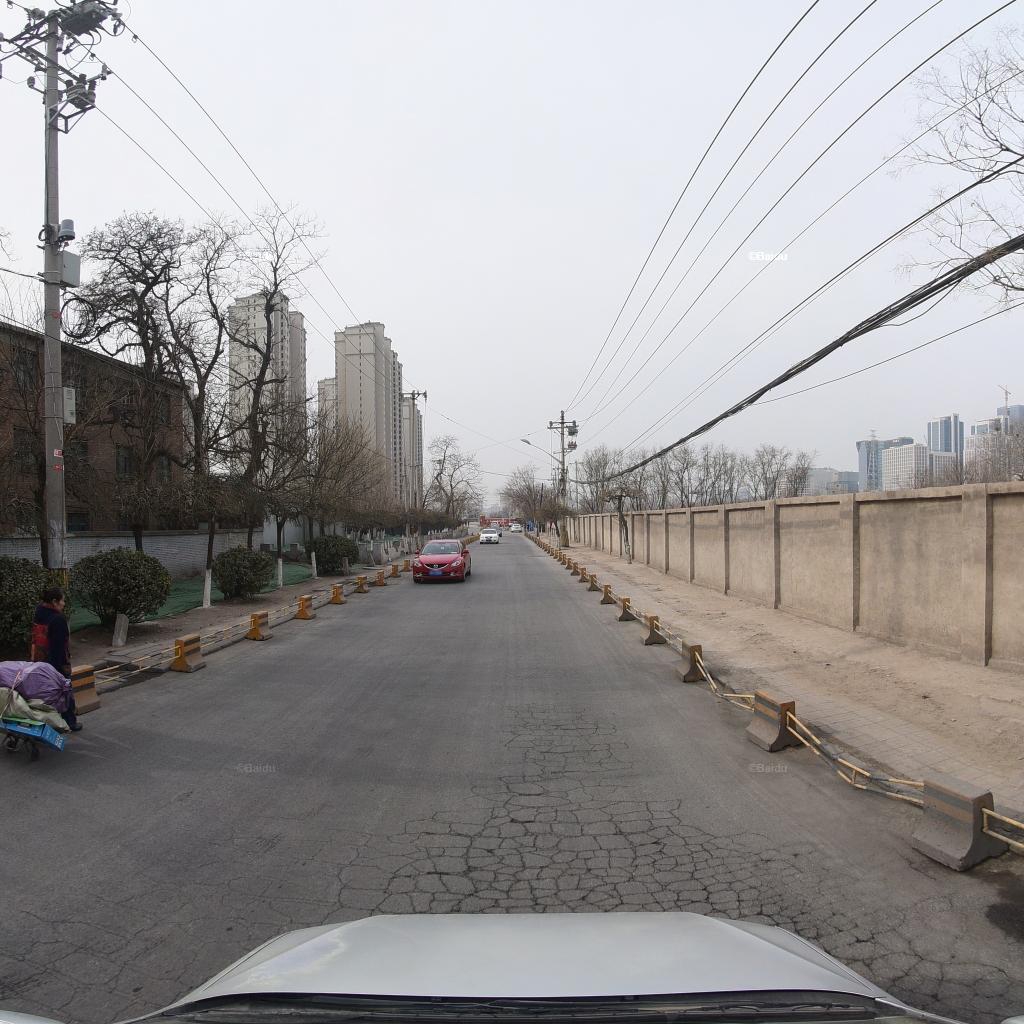
Region: Fengtai
Road damage annotations: alligator crack